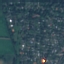
Label: Residential